Question: I have created a cube and lines using Three.js.
I am trying to position the lines so it appears around the cube as guidelines shown below:

But I don't understand these properties of line:
'''
var lengthVertArray = lengthLineGeometry.vertices;
lengthVertArray.push(new THREE.Vector3(-240, 50, 0), new THREE.Vector3(30, 120, 0));
'''
I randomly changed some values and i was able to position the "line" for "length".
But I want to understand exactly what these properties are, so I can accuratly change them and position the lines for height and width.
Here is the Fiddle of my cube with guideline: <URL>
Let me know if you need any other information.
Please suggest.
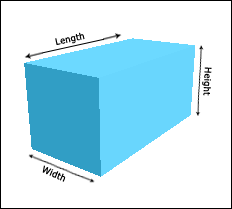
Answer: Since you are rotating and scaling your cube, everything will be easier if your lines are added to the cube instead of the scene:
'''
cube.add(lengthLine);
'''
then, since you are creating the cube with
'''
cube = new THREE.Mesh(new THREE.CubeGeometry(1, 1, 1), new THREE.MeshLambertMaterial({
'''
the cube coordinates will be -0.5 and 0.5. So, your lines could be
'''
lengthVertArray.push(new THREE.Vector3(-0.5, 0.6, 0.6), new THREE.Vector3(0.5, 0.6, 0.6));
'''
That is, at a distance of 0.1 from the 0.5 where is the cube, set the line going from -0.5 to 0.5
<URL>
<URL>
<URL>